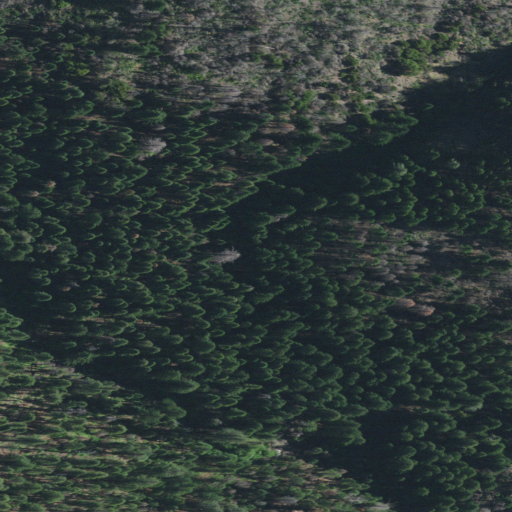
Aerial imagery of valley in California named Shelly Gulch containing evergreen forest, grassland, shrub, and open development